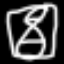
Label: hourglass